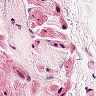
Metastatic tissue present: no